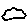
Label: cloud